Question: I'm doing a project on MVC,
This is how my inventory table looks like:

I want my 'FoodId' to be grouped and the corresponding 'QuantityInStyock' must be updated on the same table.
Here is how my controller looks like:
'''
var add = (from m in db.Tbl_Inventory
where m.FoodId == pdtfid
select m.QuantityInStock).FirstOrDefault();
if (add == 0)
{
In.FoodId = product.FoodId;
In.QuantityInStock = In.QuantityInStock + product.ProductQuantity;
db.Tbl_Inventory.Add(In);
}
else
{
}
'''
I need a query in the else statement so that next time i add new product whose 'FoodId' already exists in the database it should just update the 'QuantityInStock' instead of creating a new row.
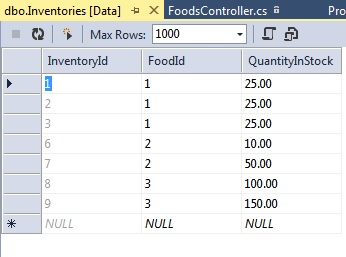
Answer: Instead of retrieving 'm.QuantityInStock', I would suggest retrieving the 'Tbl_Inventory' record and checking if the record is null. If it's null, then create a new record, otherwise update 'QuantityInStock' property. See the code below
'''
// get the Tbl_Inventory record where FoodId equals pdtfid
var add = (from m in db.Tbl_Inventory
where m.FoodId == pdtfid
select m).FirstOrDefault();
if (add == null)
{
// insert new record
In.FoodId = product.FoodId;
In.QuantityInStock = In.QuantityInStock + product.ProductQuantity;
db.Tbl_Inventory.Add(In);
}
else
{
// update QuantityInStock from the existing record
add.QuantityInStock += product.ProductQuantity;
}
// submit the changes
db.SaveChanges();
'''